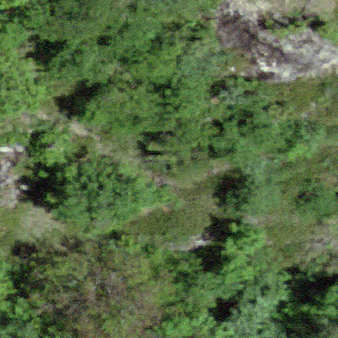
Label: other